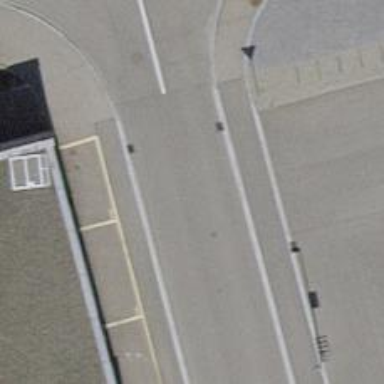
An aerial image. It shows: Residential road with asphalt surface. There is sidewalk on the left side.